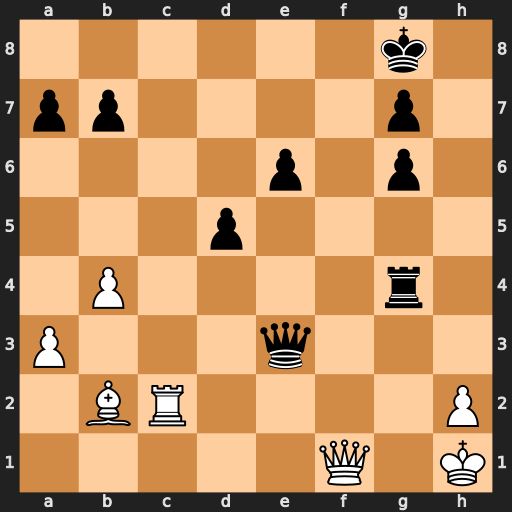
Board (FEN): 6k1/pp4p1/4p1p1/3p4/1P4r1/P3q3/1BR4P/5Q1K
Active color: w
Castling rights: -
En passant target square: -
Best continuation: Rc8+ Kh7 Rh8+ Kxh8 Qf8+ Kh7 Qxg7#